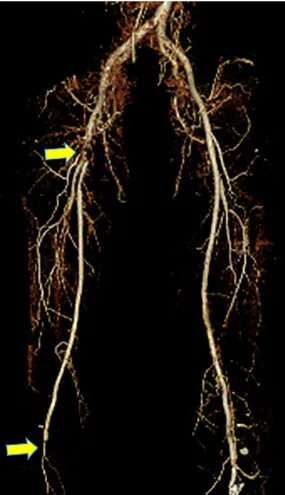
Preoperative CT scans,. Three-dimensional CT of the lower extremity.
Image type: radiology (ct)